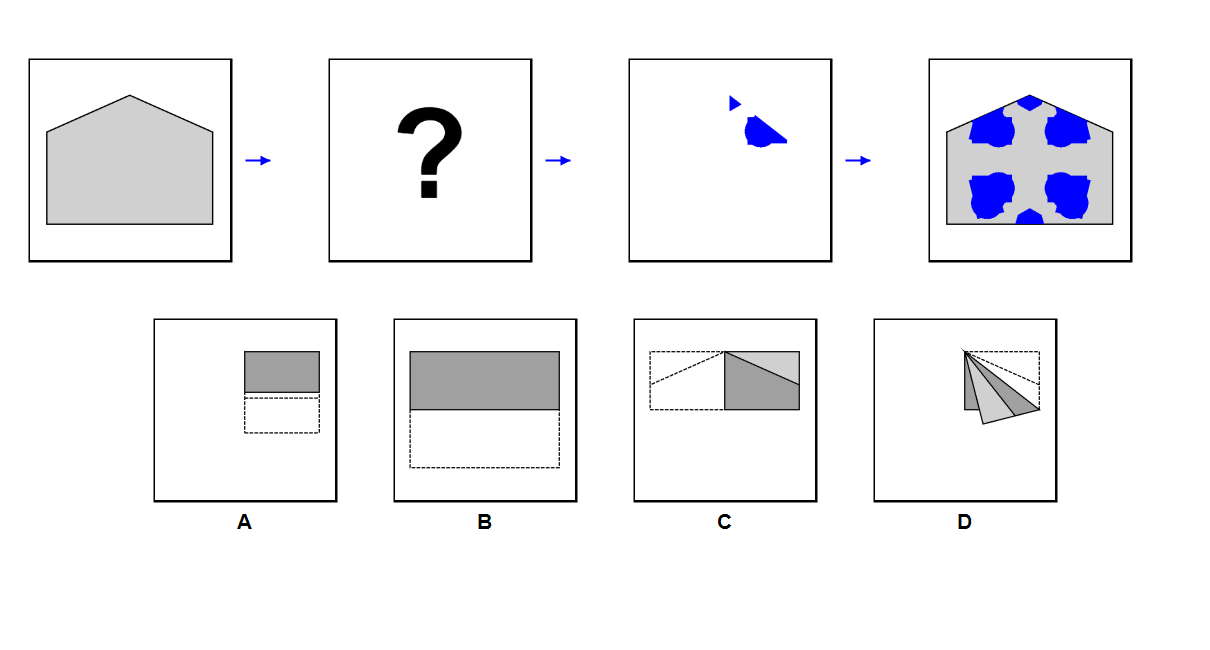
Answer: A